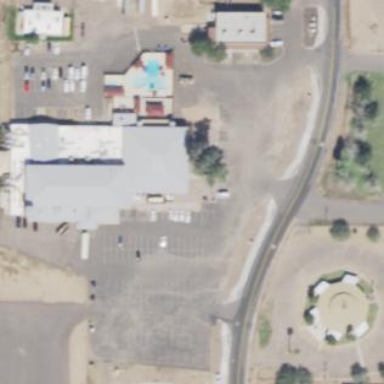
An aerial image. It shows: Community center building.